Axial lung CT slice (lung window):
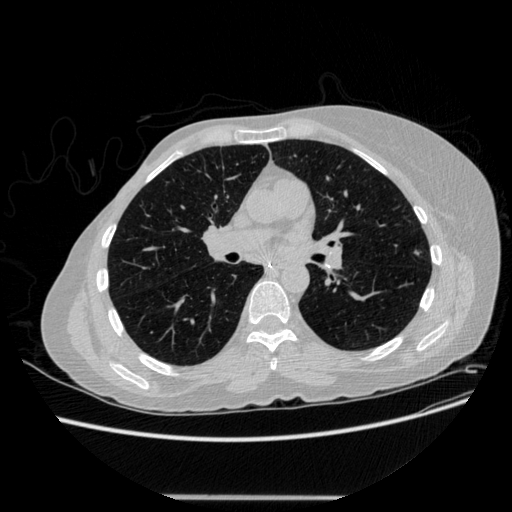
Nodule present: yes
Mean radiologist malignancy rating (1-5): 4